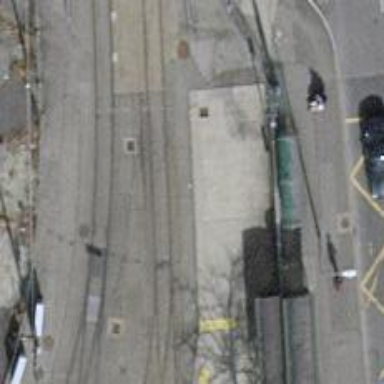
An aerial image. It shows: Tram stop with public transport stop position for trams.